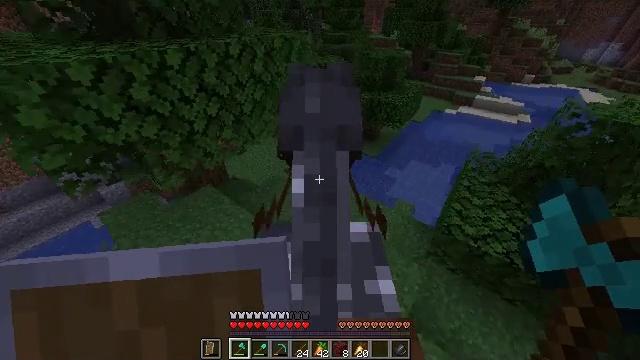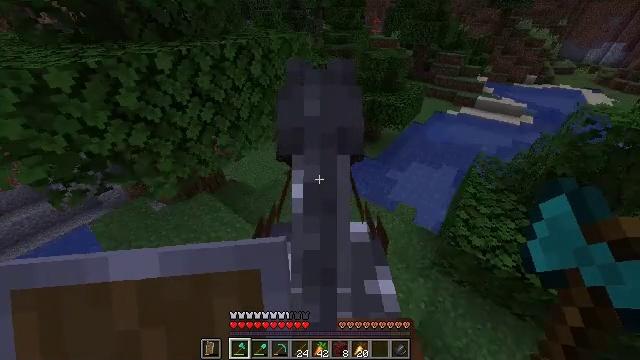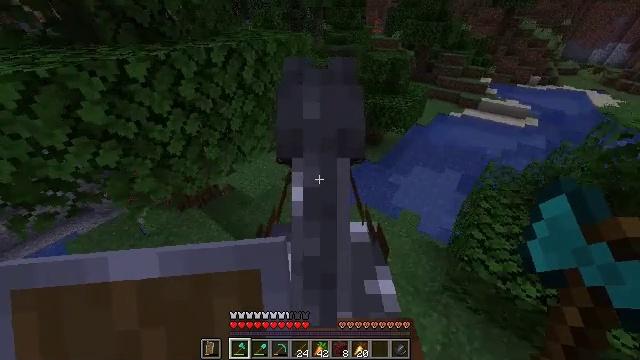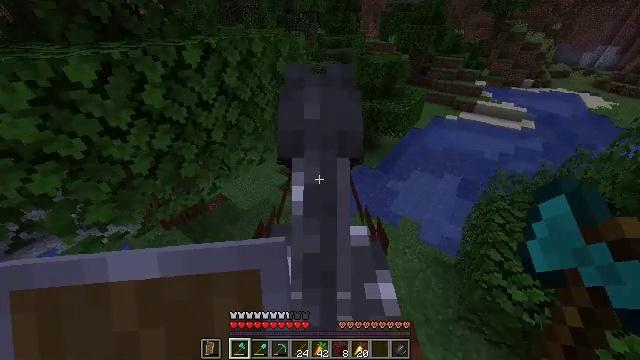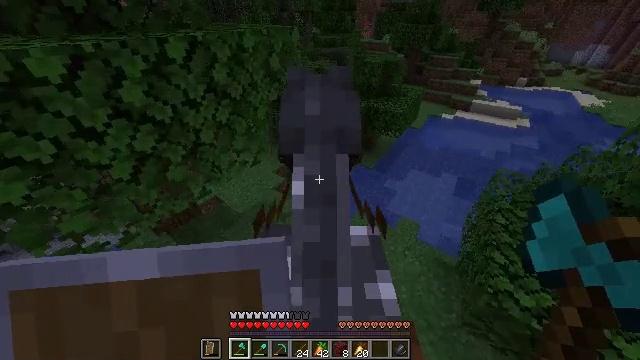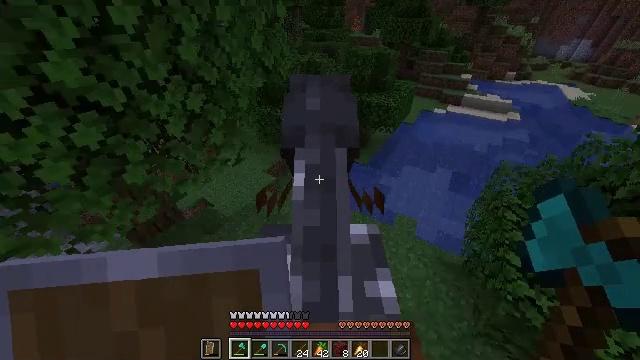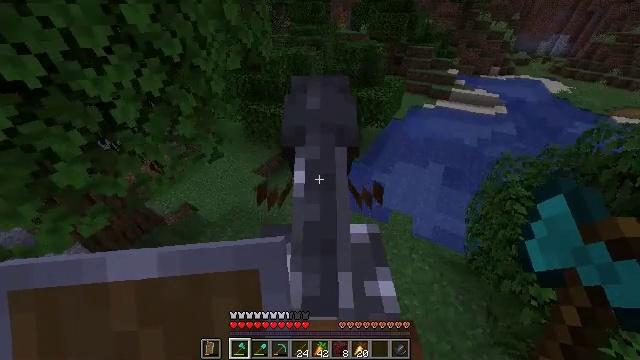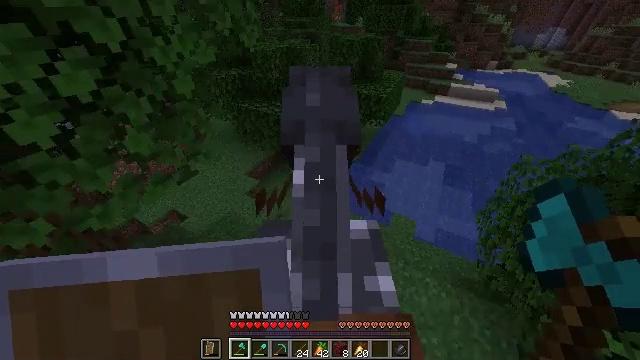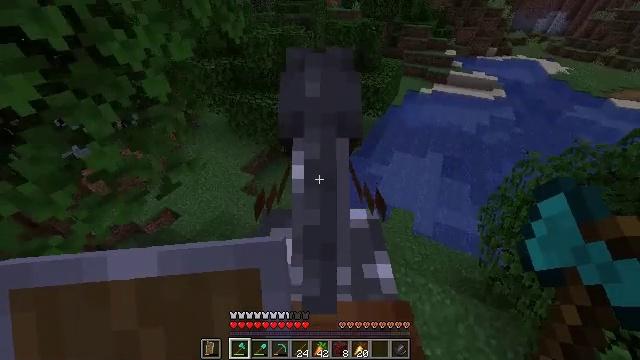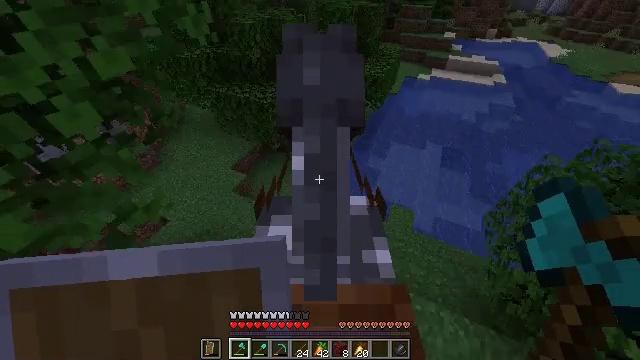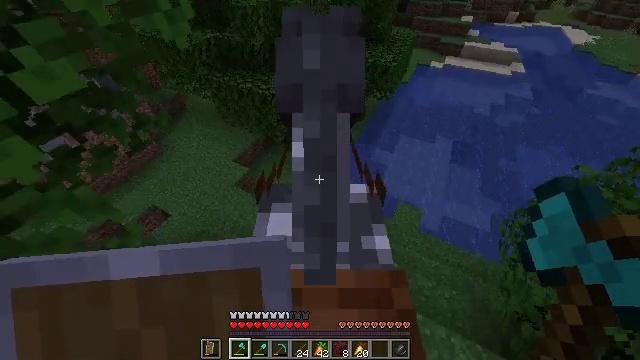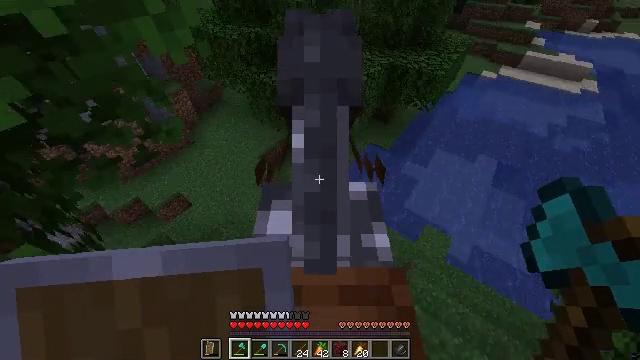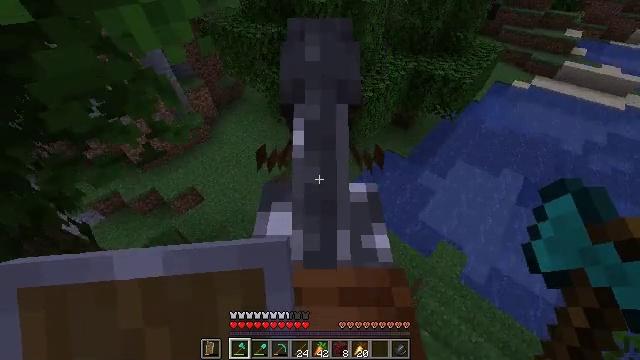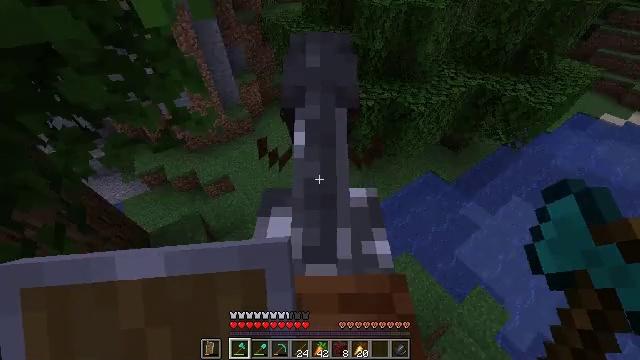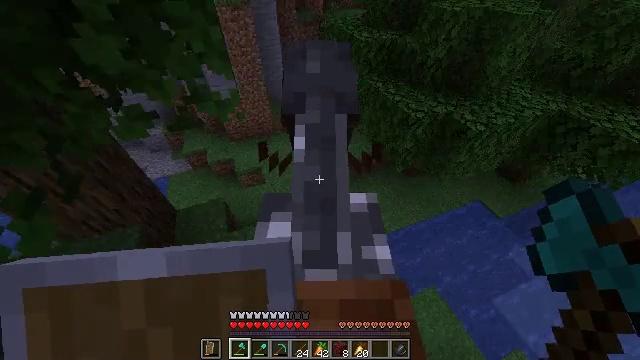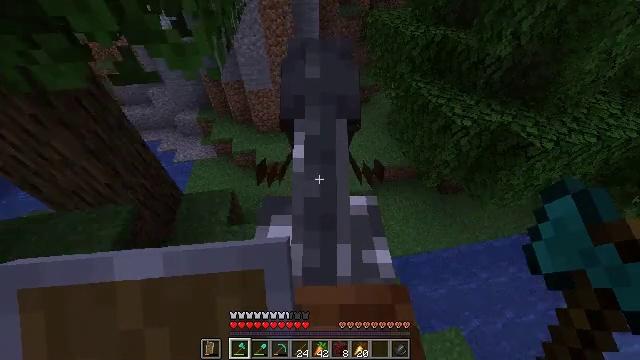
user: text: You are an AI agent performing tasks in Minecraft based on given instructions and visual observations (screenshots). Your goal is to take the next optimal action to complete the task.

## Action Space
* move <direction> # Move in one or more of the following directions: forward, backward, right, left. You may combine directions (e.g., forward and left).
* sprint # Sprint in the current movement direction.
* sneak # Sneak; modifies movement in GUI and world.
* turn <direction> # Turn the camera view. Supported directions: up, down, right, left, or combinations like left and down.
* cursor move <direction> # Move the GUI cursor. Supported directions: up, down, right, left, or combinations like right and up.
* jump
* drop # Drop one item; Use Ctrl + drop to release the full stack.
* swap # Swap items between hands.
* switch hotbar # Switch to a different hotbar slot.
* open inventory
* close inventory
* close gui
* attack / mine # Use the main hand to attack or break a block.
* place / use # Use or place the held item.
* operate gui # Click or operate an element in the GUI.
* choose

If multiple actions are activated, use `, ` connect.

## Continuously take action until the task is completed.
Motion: motion action
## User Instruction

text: Gather dark oak leaves from the canopy.
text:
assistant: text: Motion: move forward, sprint
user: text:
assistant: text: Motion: move forward, sprint
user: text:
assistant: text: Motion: move forward, sprint, turn right
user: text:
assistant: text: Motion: move forward, sprint, turn right
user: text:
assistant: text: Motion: move forward, sprint, turn right
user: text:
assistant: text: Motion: move forward, sprint
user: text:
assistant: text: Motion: move forward, sprint, turn down
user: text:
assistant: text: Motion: move forward, sprint, turn right and down
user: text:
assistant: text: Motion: move forward, sprint, turn right and down
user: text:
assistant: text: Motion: move forward, sprint, turn left and down
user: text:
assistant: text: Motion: move forward, sprint, turn left
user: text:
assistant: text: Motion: move forward, sprint, turn left
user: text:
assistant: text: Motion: move forward, sprint, turn left and up
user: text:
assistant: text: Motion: move forward, sprint, turn left and up
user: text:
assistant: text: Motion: move forward, sprint, turn left
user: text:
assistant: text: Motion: move forward, sprint, turn left and up
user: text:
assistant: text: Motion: move forward, sprint, turn up
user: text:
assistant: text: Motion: move forward, sprint, turn up
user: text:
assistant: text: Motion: move forward, sprint, turn up
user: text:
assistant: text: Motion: move forward, sprint
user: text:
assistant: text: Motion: move forward, sprint, turn up
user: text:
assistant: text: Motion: move forward, sprint, turn up
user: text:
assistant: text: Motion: move forward, sprint
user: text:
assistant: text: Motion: move forward, sprint
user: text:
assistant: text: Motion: move forward, sprint
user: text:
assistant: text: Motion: move forward, sprint
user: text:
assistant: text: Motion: move forward, sprint
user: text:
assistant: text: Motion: move forward, sprint, turn right and up
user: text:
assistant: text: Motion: move forward, sprint, turn right
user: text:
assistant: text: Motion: move forward, sprint, turn right